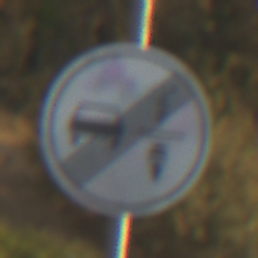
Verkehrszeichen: EndeVerbotUeberholenEinspurigeFahrzeuge
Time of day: SunriseSunset
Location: Outdoor (Nature)
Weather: PartlyCloudy
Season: NotSpecified
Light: Natural